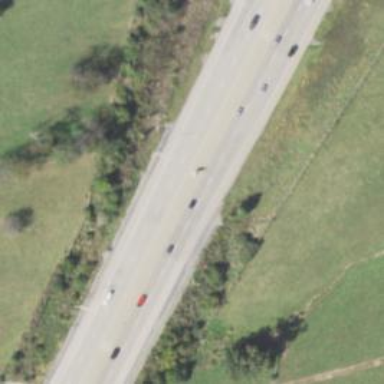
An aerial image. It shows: Expressway designated as secondary road.